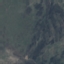
Land use / land cover class: HerbaceousVegetation